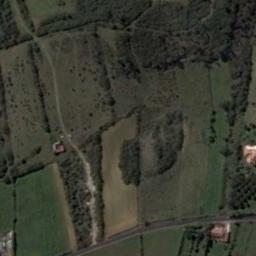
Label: terrace